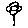
Label: flower